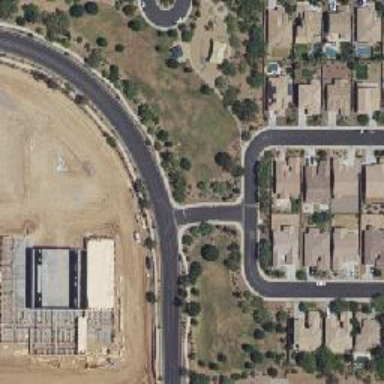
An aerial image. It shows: Residential road.